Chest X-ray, PA view. Patient: 50 years old, sex M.
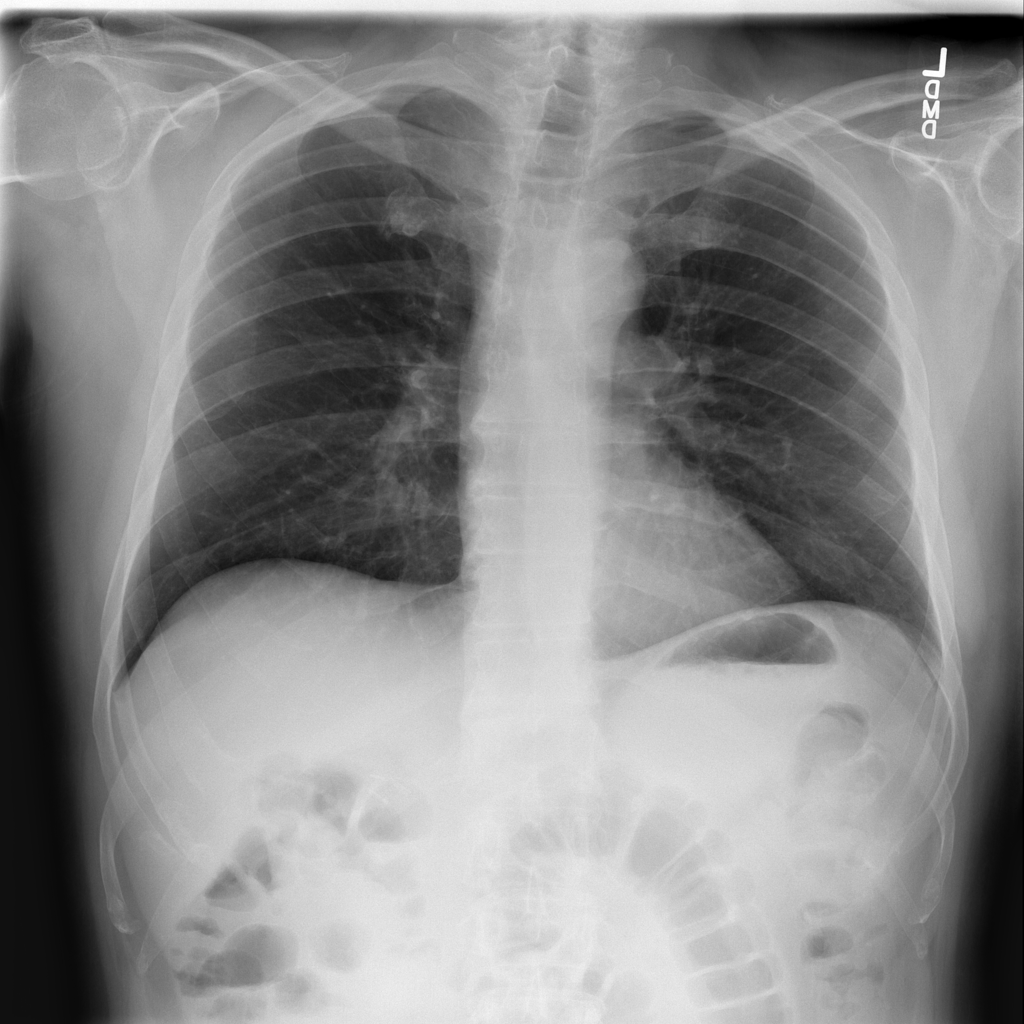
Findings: No Finding